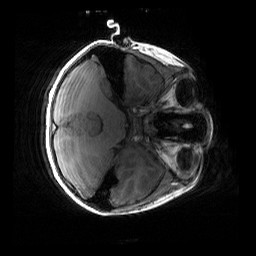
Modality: T1w
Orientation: axial
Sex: female
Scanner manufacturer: siemens
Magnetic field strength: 3 T
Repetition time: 1.9 s
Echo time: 0.00243 s